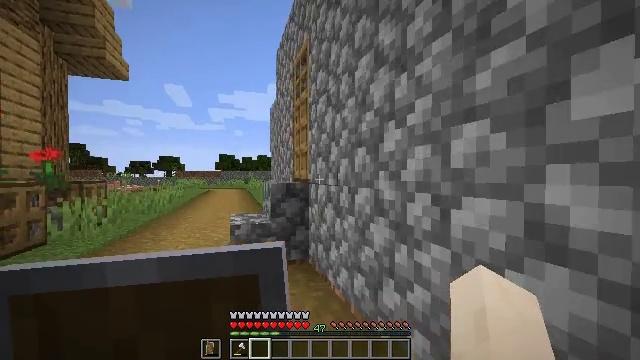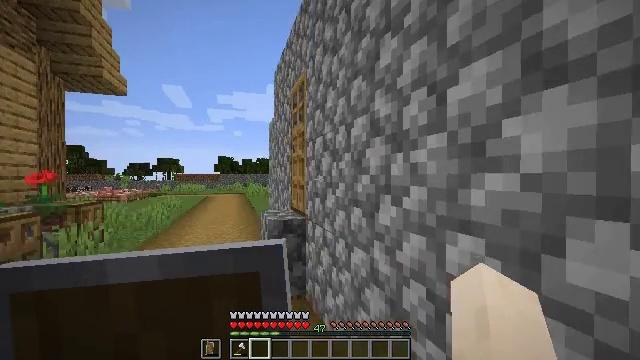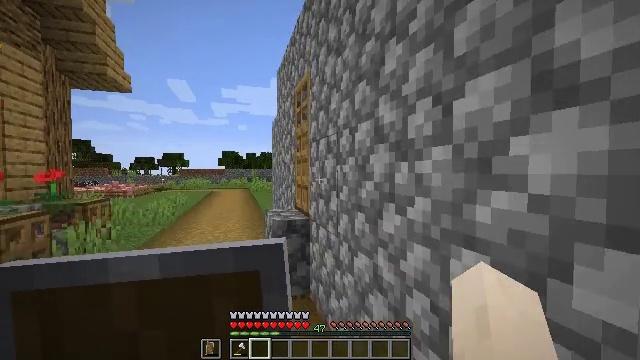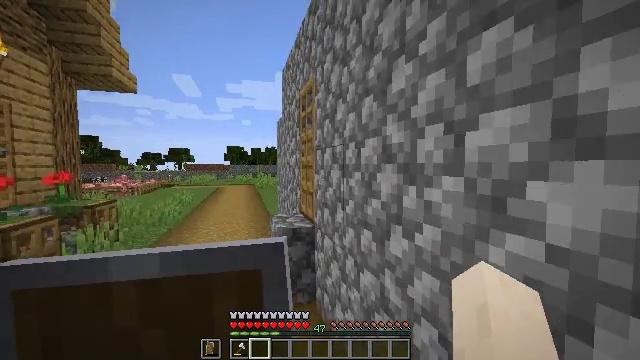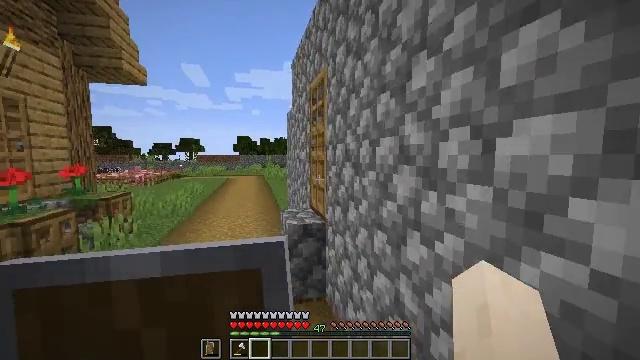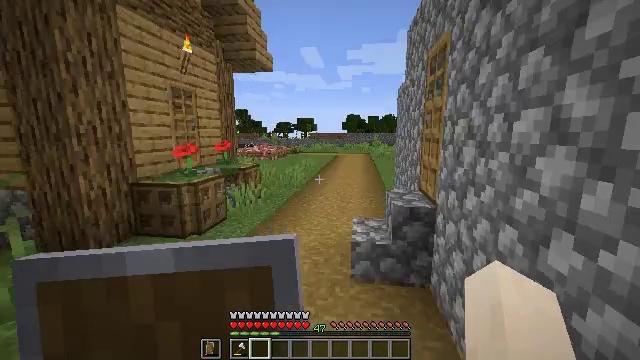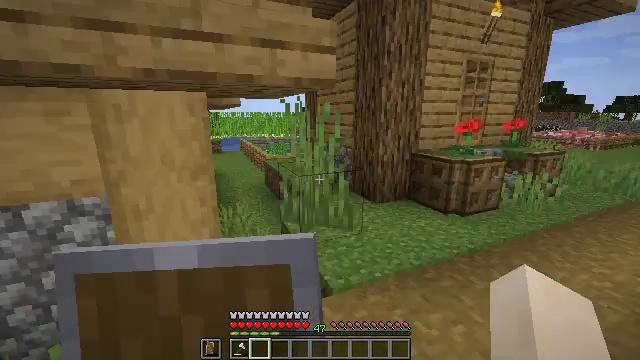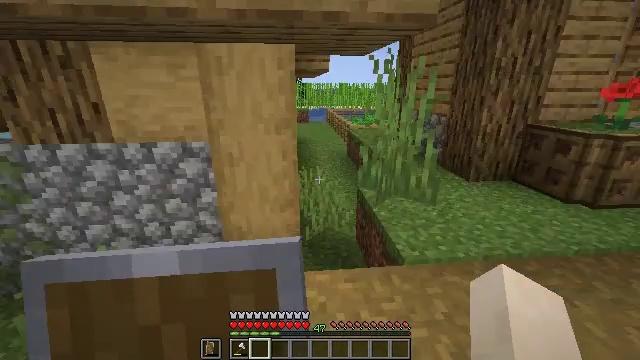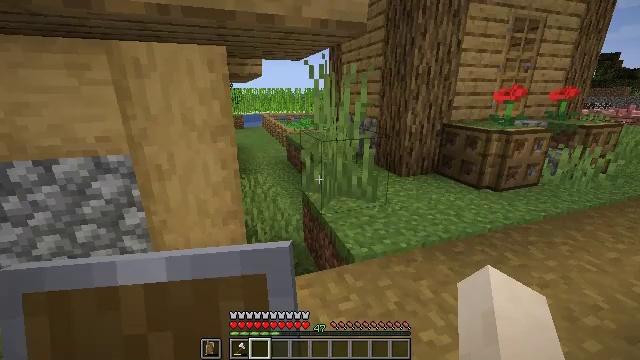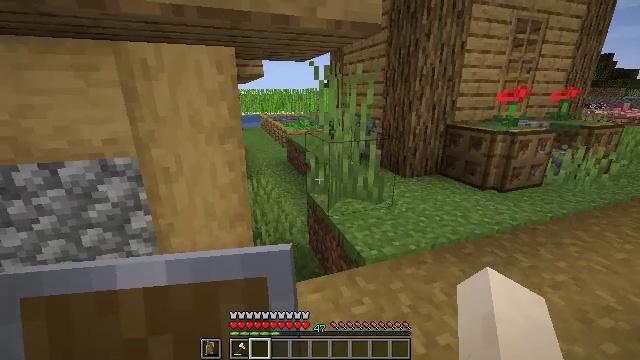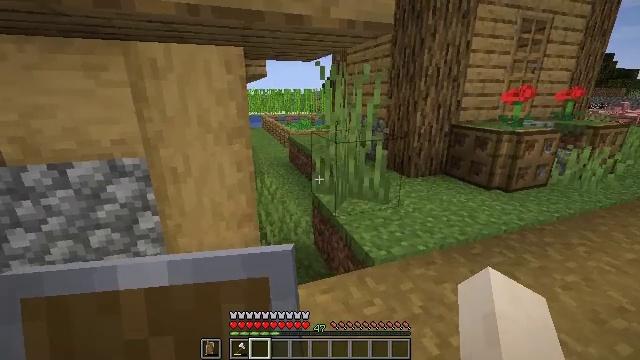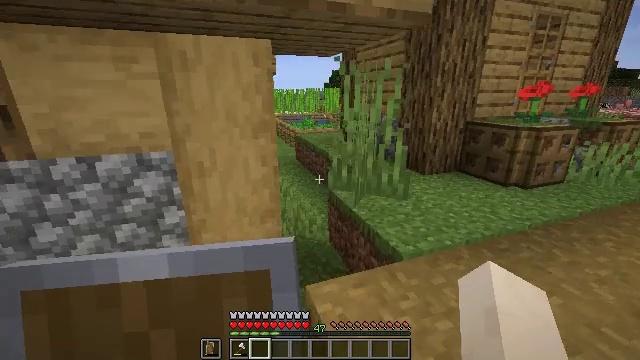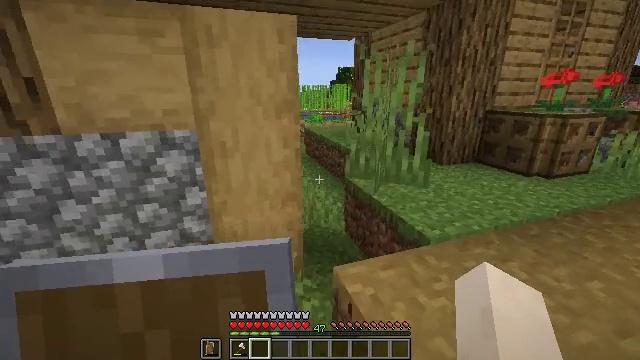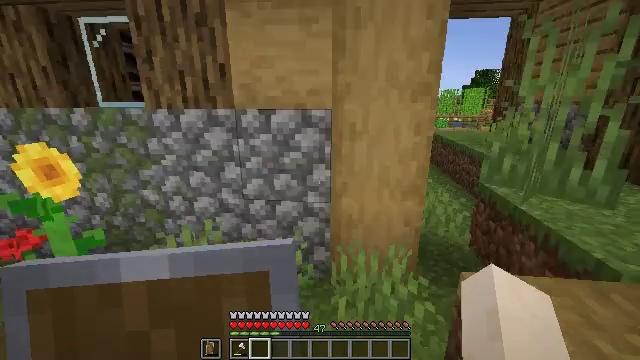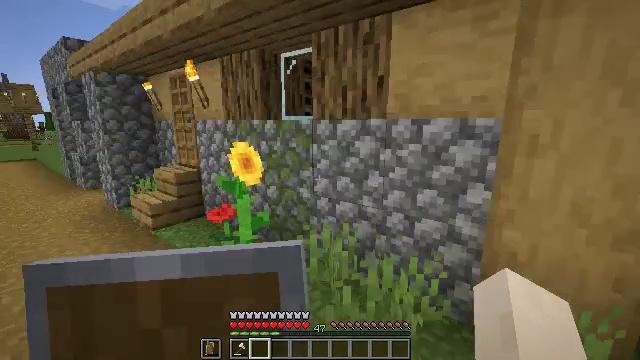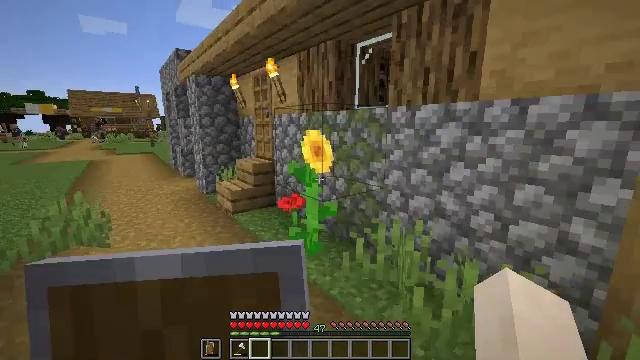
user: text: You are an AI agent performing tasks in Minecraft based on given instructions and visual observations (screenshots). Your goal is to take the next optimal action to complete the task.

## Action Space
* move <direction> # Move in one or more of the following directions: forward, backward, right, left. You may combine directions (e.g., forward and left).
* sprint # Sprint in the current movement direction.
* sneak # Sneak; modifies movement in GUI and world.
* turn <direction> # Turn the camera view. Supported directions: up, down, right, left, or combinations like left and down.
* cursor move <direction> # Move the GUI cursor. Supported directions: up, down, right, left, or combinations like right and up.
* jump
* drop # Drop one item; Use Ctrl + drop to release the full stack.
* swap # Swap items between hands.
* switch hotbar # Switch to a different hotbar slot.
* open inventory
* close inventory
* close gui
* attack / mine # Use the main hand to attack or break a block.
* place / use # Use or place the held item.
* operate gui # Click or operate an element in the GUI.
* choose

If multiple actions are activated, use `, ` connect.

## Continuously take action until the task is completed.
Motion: motion action
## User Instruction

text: Harvest a pumpkin from the field.
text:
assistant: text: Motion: move forward and move left, jump
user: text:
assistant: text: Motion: move forward and move left, turn down, jump
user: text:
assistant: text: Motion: move forward and move left, turn left and down
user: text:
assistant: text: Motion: move forward and move left, turn left and down
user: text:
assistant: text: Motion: move forward and move left, turn left and down
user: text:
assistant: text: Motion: move left, turn left and down
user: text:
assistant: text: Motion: move left, turn left and down
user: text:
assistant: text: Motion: move left, turn right and up
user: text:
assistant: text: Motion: move left
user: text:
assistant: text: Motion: move left
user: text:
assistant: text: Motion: move left
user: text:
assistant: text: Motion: move left, turn left
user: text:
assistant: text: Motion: move left, turn left and up
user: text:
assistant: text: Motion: move forward and move left, turn left and up
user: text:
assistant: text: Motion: move forward and move left, turn left
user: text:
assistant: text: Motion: move forward and move left, turn left
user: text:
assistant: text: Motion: move forward and move left
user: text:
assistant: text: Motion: move forward and move left, turn up
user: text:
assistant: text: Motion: move forward and move left, turn up
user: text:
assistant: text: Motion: move forward and move left, turn up
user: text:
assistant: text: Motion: move forward and move left, turn up
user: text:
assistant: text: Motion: move forward and move left
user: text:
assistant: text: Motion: move forward and move left
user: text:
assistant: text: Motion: move forward and move left, turn right
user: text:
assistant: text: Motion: move forward and move left, turn right and up
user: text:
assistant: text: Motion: move forward, turn right and up
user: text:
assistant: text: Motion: move forward, turn right
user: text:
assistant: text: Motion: move forward, use / place
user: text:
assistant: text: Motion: move forward, use / place
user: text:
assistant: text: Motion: move forward, use / place